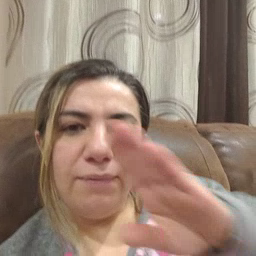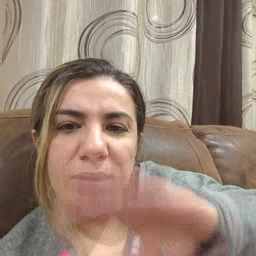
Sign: fall